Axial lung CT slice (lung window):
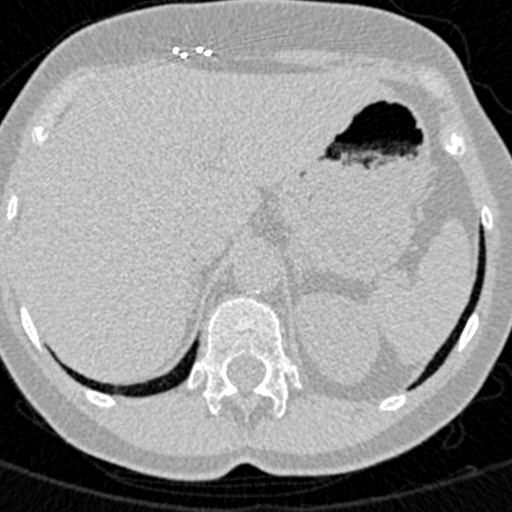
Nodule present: no